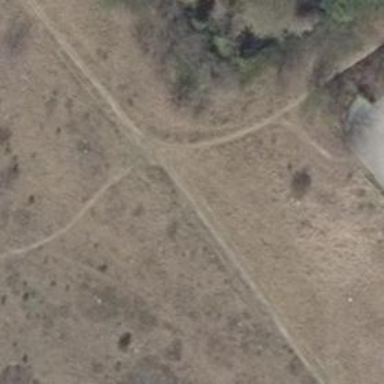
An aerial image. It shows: Path on the ground.